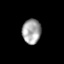
Tissue: skin
Cell type: Others
Senescence score: 0.7325
Nuclear area (px): 454
Mean DAPI intensity: 163.463